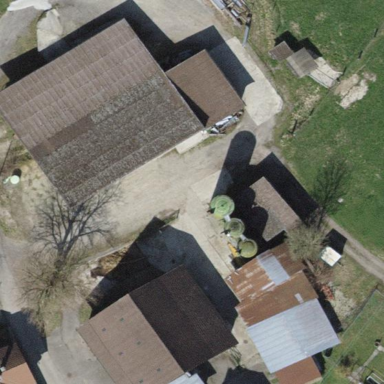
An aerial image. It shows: Building with tile roof.